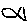
Label: fish